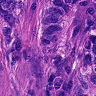
Metastatic tissue present: yes